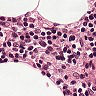
Metastatic tissue present: no